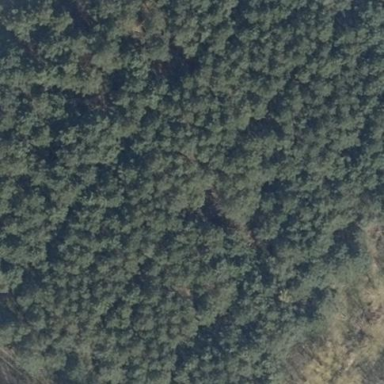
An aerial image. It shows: Forest area dominated by needle-leaved trees.